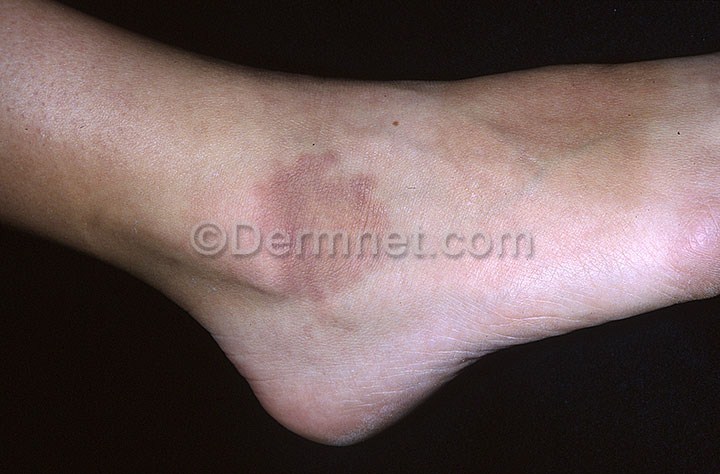
Disease: Systemic Disease